Field crop: maize
Growth stage: 2
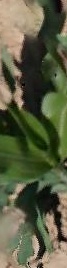
Species: maize